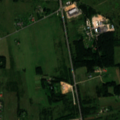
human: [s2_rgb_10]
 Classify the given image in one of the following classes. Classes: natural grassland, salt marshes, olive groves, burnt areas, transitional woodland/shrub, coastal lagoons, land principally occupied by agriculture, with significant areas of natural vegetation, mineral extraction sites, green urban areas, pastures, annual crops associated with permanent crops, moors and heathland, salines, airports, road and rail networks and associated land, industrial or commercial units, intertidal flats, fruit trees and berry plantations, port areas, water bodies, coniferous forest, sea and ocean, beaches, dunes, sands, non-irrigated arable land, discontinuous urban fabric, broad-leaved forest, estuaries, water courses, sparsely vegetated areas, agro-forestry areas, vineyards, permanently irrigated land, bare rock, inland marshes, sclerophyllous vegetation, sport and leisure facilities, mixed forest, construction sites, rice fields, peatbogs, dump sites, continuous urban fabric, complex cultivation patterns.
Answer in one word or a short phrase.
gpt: non-irrigated arable land, pastures, complex cultivation patterns, land principally occupied by agriculture, with significant areas of natural vegetation, transitional woodland/shrub